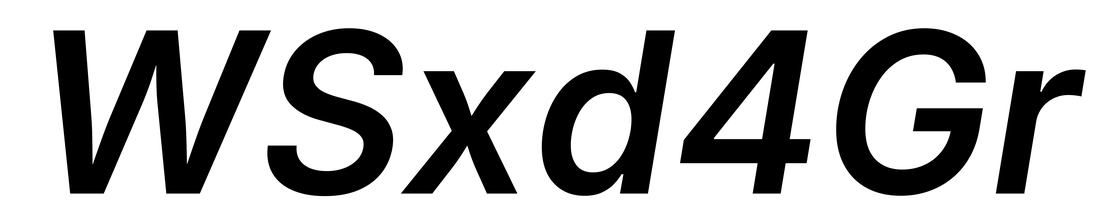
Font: Inter-Italic_SemiBold_Italic